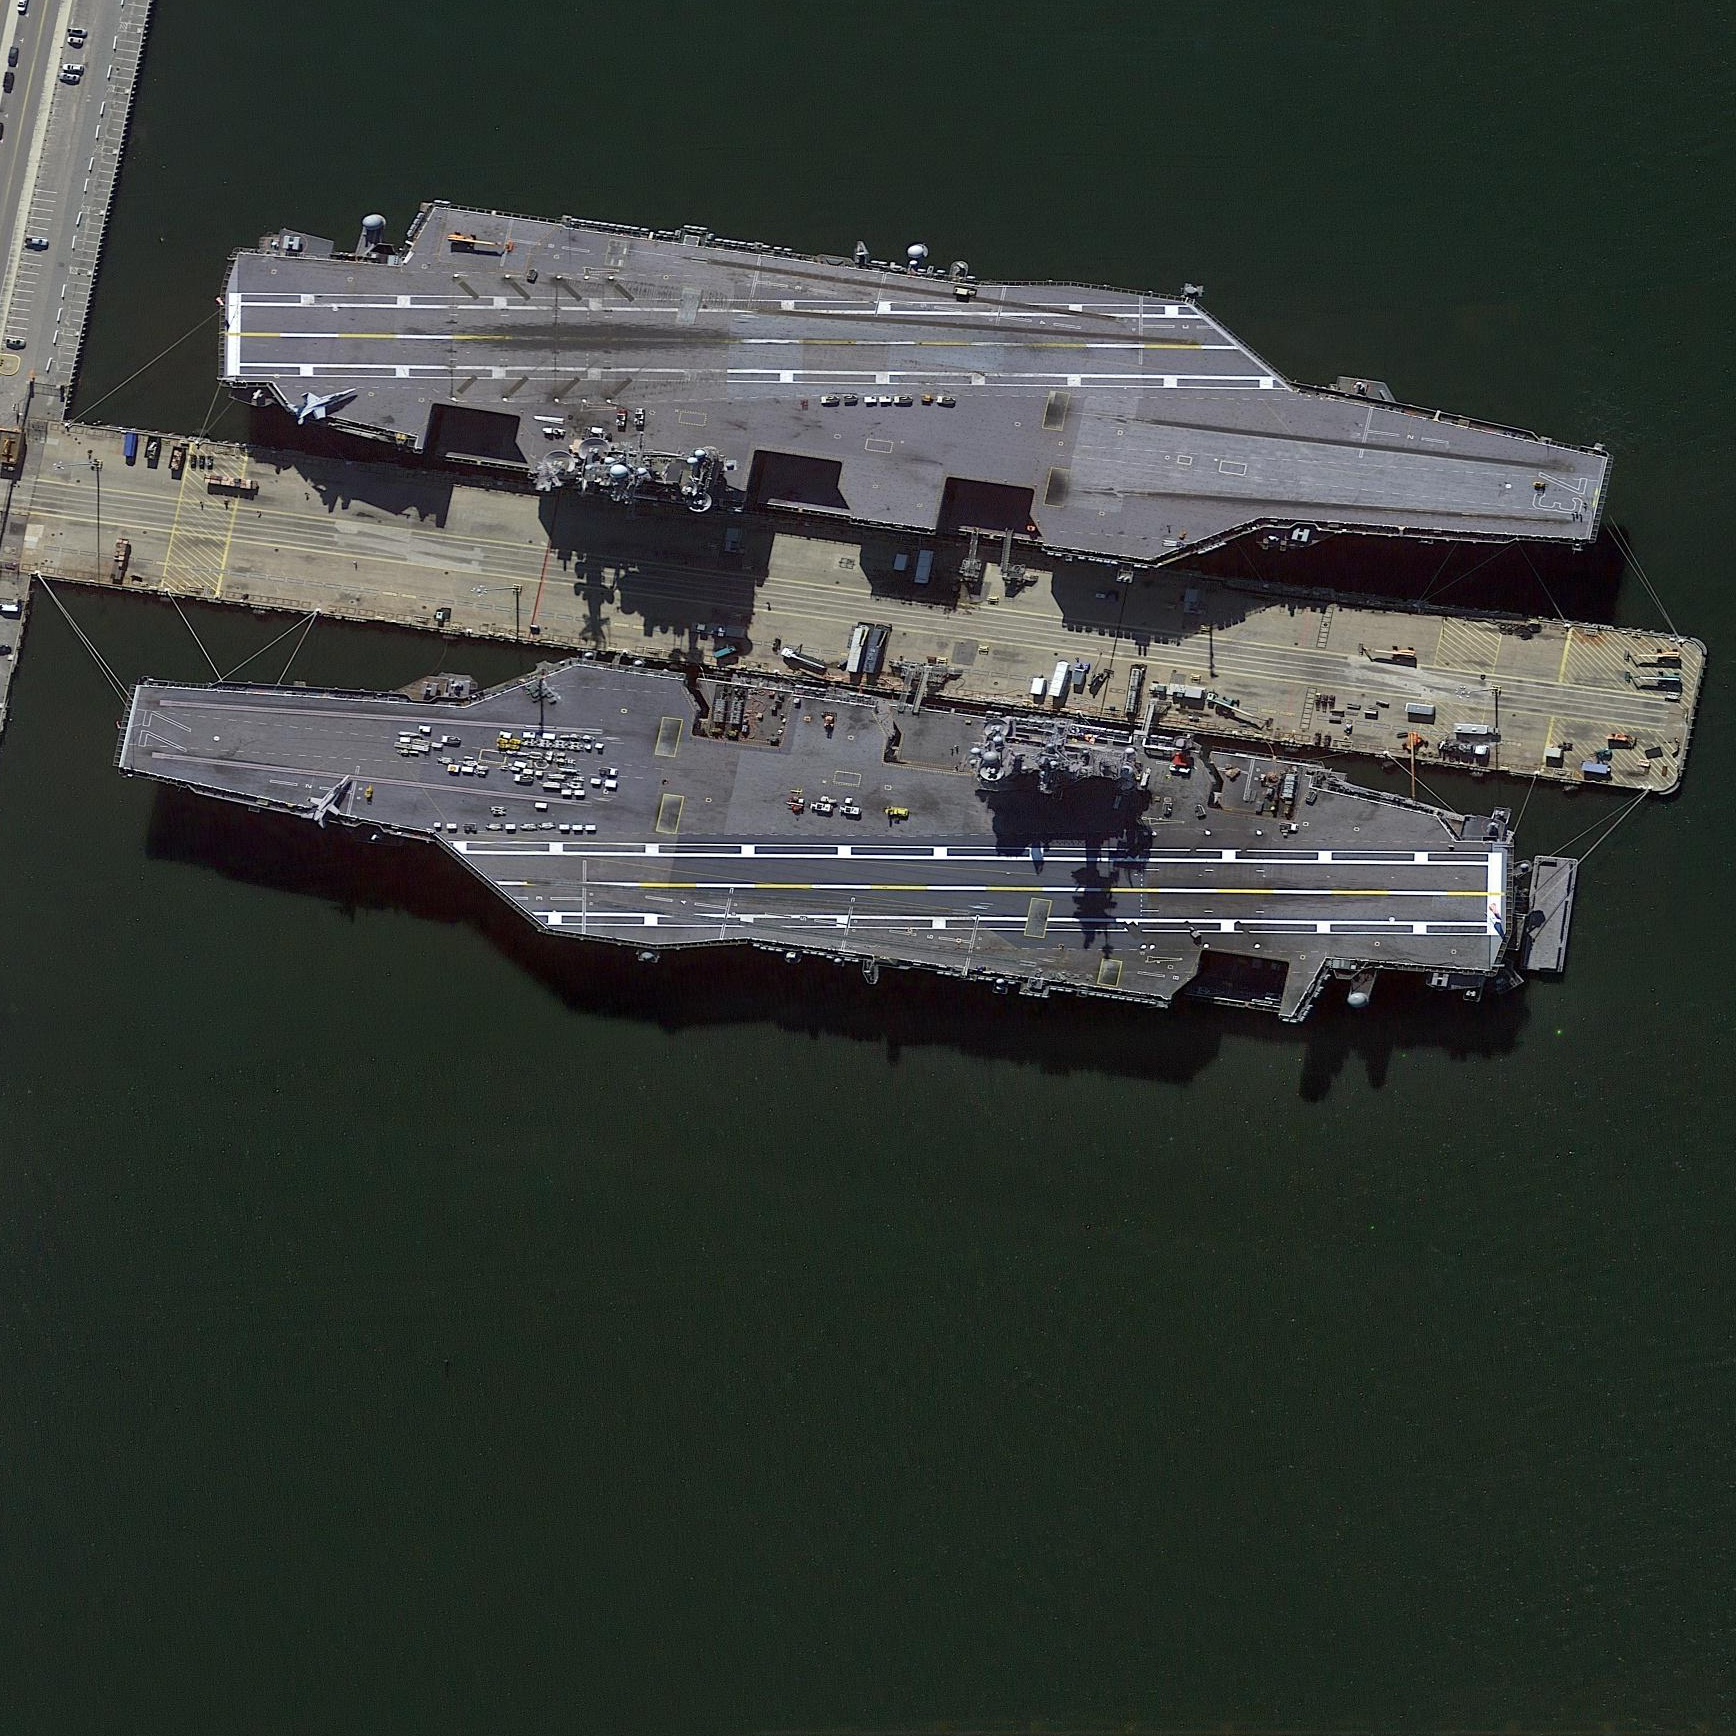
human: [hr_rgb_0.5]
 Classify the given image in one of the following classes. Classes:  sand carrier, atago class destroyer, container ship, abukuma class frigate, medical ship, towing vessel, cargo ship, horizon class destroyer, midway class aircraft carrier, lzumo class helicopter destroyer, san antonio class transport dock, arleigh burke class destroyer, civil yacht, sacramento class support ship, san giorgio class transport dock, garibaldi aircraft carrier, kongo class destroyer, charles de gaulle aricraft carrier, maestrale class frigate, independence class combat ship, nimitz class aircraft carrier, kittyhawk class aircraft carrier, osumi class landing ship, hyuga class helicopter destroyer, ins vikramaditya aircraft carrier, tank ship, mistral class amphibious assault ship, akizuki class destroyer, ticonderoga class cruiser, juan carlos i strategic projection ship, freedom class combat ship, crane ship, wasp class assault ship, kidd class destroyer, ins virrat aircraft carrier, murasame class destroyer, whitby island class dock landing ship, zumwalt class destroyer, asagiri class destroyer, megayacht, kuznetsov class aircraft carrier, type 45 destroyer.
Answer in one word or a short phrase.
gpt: Nimitz class aircraft carrier